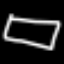
Label: square